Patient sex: F
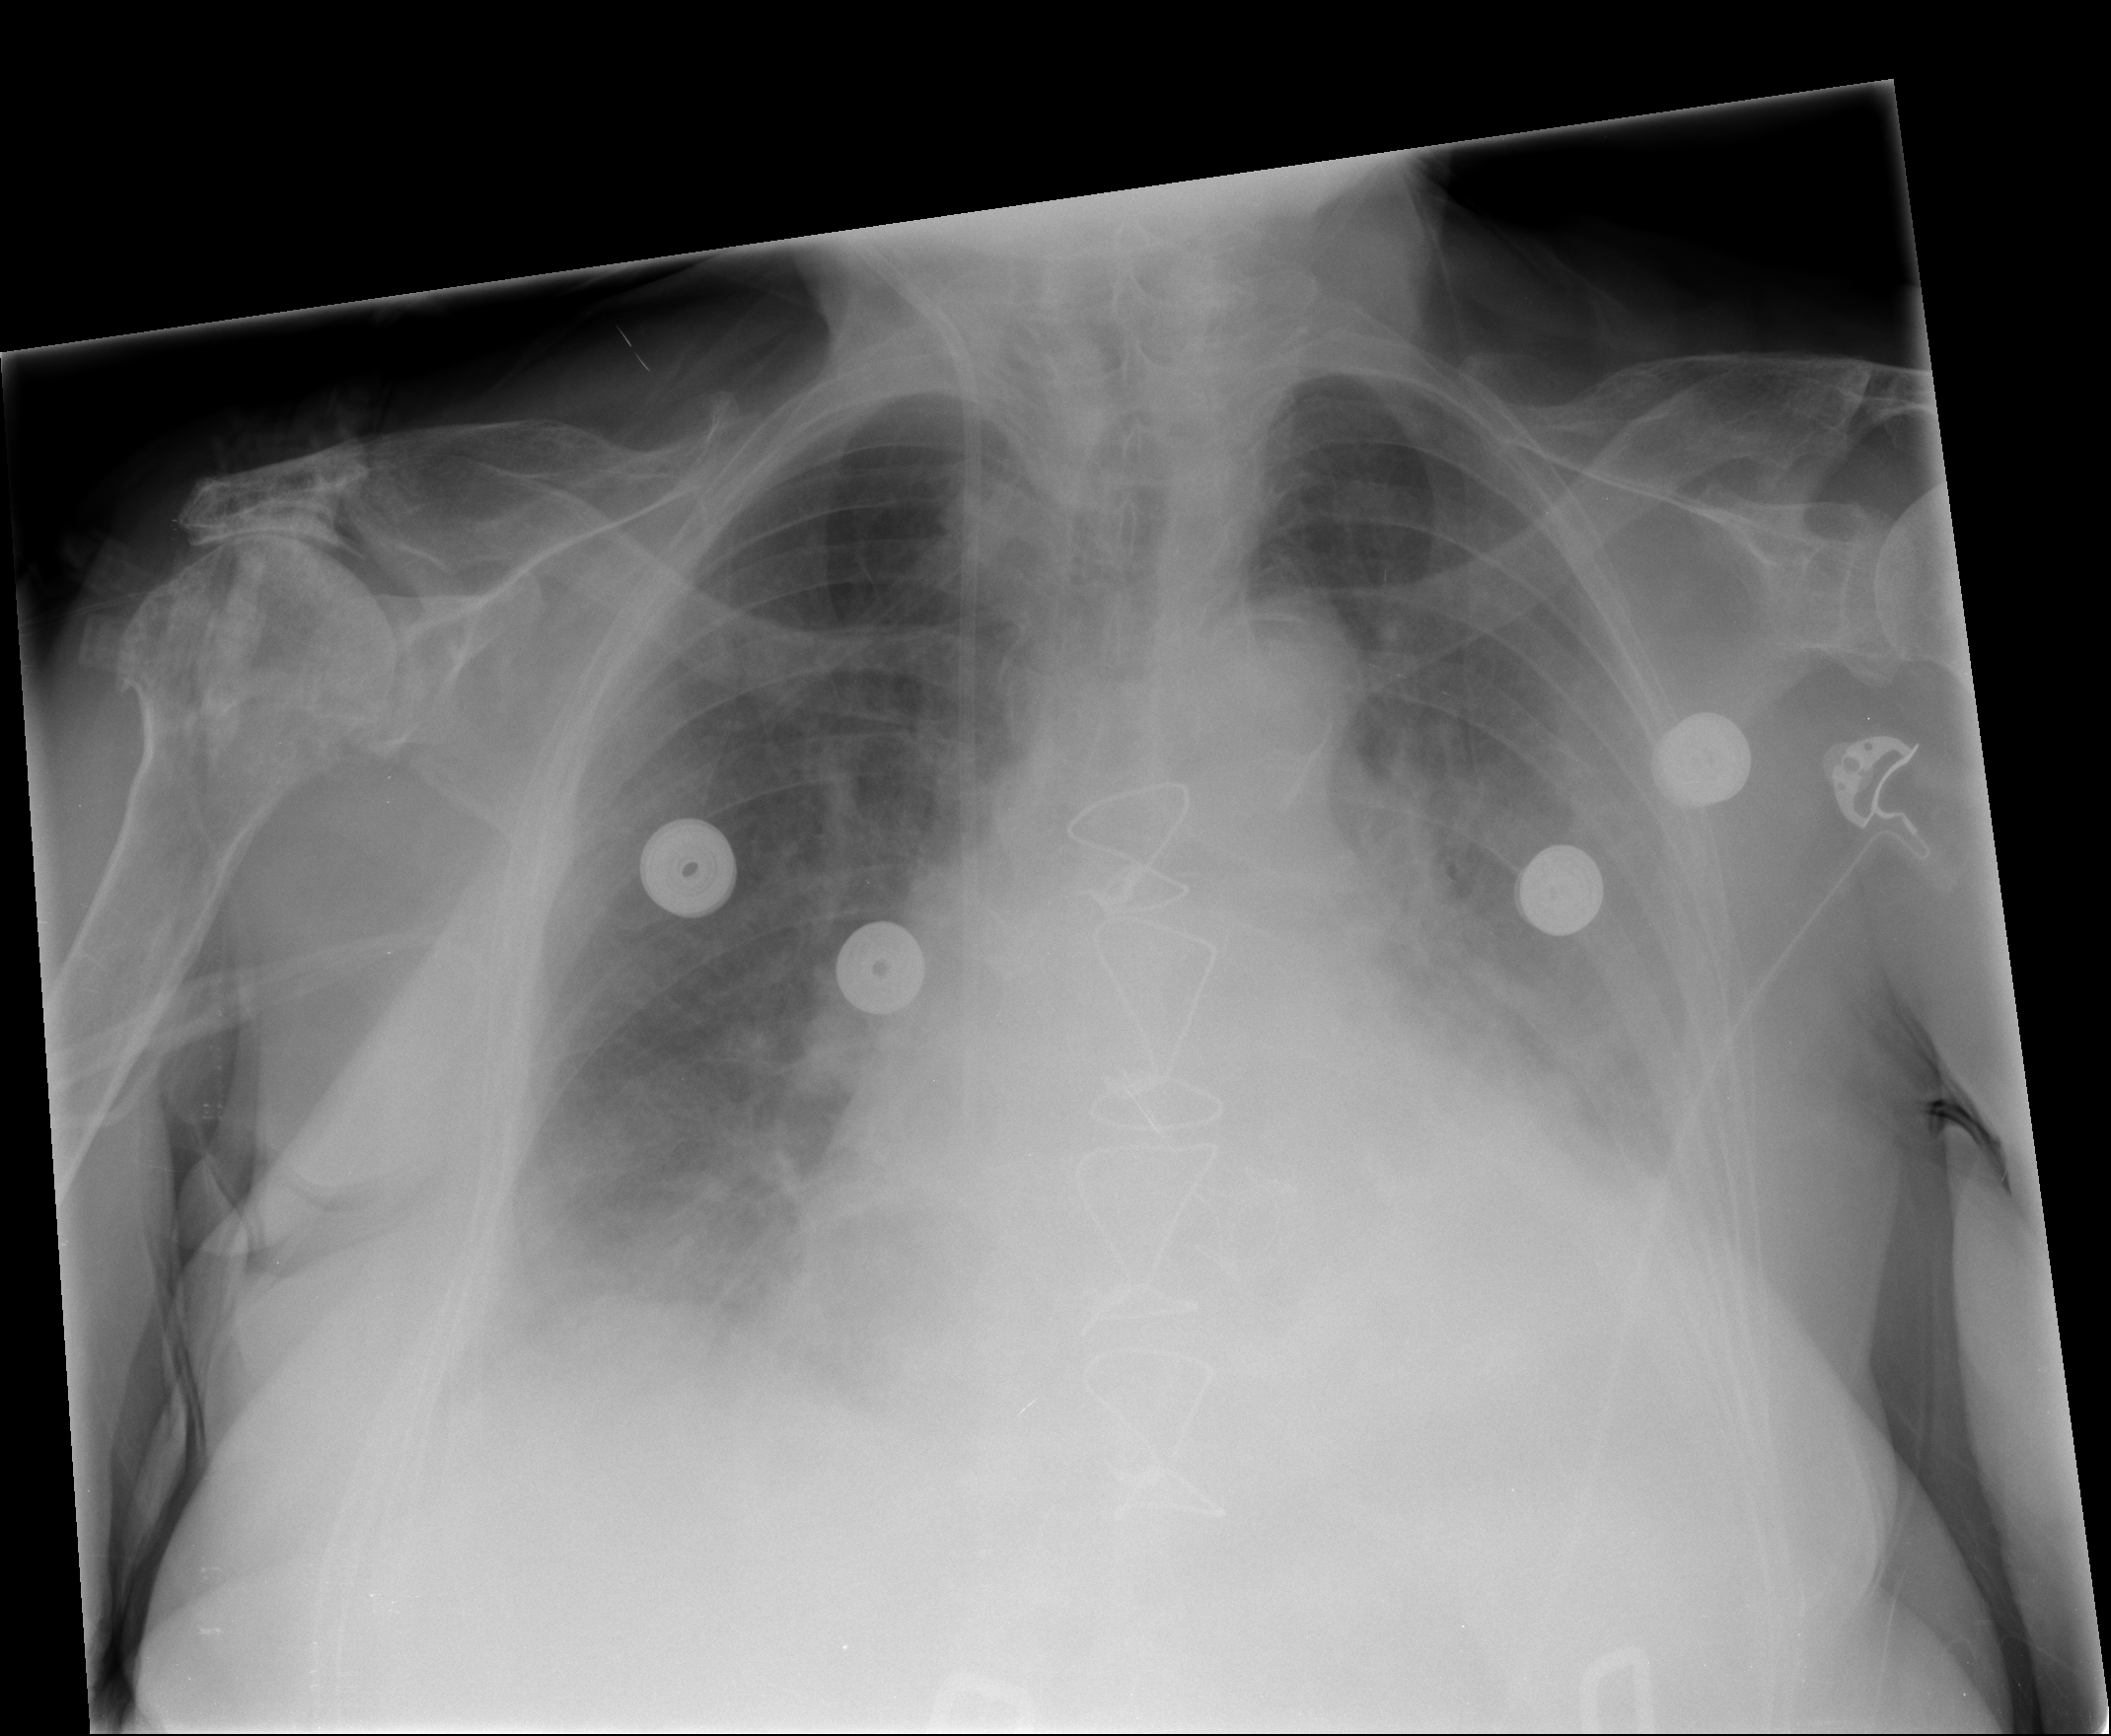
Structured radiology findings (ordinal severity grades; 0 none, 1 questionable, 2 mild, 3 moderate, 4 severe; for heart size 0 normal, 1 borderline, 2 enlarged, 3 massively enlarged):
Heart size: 2
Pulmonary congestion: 3
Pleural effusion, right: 2
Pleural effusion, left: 3
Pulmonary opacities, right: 0
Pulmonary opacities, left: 0
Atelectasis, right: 2
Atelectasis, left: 2